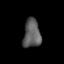
Tissue: prostate
Cell type: T cells
Senescence score: 0.833
Nuclear area (px): 487
Mean DAPI intensity: 92.415